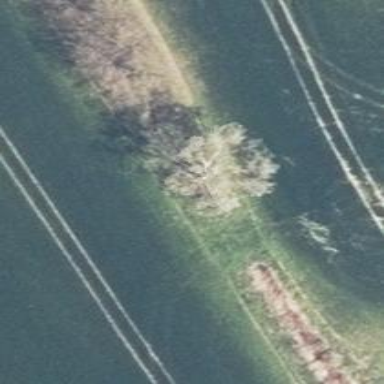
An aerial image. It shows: Hunting stand.